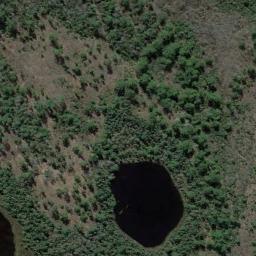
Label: wetland